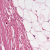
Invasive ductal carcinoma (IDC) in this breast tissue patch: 0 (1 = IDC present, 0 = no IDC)